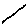
Label: line